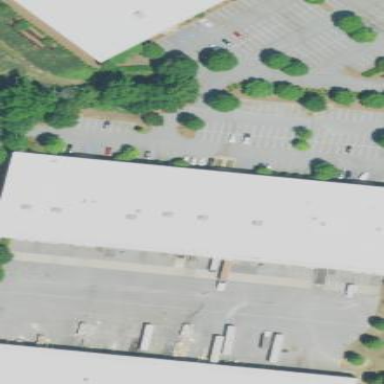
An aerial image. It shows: Commercial building.